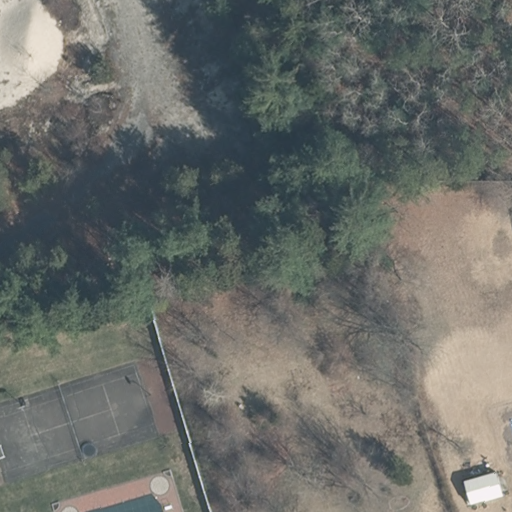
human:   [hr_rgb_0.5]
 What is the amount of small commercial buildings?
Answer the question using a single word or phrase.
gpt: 0

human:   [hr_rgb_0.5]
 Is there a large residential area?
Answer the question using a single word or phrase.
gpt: yes

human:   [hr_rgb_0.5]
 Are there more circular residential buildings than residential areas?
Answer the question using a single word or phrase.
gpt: no

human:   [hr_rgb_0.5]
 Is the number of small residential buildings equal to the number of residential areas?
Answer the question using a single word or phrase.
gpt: no

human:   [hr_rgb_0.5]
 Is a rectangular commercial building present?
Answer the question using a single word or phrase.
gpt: no

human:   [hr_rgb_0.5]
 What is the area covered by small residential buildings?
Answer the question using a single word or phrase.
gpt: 0m2

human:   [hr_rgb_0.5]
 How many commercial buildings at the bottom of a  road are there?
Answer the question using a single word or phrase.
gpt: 0

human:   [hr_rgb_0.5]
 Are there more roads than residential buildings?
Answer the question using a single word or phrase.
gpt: no

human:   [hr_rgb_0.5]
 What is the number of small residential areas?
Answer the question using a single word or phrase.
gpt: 0

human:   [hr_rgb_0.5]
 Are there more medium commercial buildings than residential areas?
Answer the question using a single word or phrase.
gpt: no

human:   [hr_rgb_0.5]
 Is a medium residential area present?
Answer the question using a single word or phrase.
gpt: no

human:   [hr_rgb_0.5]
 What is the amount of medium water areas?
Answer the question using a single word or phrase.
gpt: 0

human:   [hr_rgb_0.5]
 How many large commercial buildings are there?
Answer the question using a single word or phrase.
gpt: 0

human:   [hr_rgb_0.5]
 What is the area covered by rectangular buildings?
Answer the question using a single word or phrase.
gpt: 38m2

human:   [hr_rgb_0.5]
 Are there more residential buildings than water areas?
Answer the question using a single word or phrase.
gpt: no

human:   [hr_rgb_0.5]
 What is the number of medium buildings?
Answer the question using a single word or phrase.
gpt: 0

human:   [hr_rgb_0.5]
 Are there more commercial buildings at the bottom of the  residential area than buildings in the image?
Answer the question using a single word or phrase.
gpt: no

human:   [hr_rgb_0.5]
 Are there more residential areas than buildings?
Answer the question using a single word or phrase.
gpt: no

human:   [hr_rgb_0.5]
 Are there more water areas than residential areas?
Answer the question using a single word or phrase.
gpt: no

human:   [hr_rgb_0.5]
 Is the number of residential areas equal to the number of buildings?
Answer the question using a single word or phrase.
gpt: yes

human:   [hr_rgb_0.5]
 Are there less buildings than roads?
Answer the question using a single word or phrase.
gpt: no

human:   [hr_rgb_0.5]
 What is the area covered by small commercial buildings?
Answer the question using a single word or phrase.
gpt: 0m2

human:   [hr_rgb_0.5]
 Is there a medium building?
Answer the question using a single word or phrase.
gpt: no

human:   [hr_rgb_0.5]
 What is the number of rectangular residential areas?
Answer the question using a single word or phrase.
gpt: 0

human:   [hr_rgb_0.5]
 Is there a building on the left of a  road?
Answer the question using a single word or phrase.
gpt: no

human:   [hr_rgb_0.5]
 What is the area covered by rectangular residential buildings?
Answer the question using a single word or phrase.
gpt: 0m2

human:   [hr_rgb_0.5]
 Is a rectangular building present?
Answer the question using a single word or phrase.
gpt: yes

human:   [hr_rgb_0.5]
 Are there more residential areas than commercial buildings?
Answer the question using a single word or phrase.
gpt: yes

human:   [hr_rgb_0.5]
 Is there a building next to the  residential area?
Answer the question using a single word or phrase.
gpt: yes

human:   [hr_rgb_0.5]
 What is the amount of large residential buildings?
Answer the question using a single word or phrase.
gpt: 0

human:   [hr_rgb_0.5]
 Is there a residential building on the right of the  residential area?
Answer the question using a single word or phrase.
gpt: no

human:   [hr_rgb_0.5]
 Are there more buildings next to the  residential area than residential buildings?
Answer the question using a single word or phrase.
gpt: yes

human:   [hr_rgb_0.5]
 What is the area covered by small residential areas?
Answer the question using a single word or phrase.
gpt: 0m2

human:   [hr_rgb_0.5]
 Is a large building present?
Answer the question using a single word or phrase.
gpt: no

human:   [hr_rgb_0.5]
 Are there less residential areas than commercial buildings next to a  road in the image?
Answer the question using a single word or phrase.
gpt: no

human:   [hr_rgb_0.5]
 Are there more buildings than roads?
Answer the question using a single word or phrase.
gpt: yes